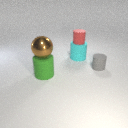
large brown metal sphere to the left of small red rubber cylinder